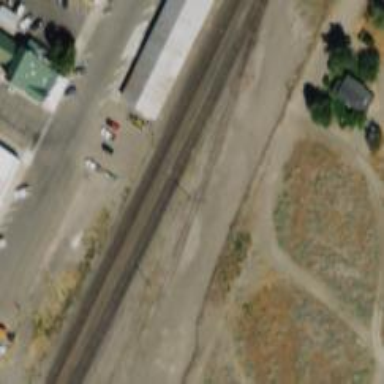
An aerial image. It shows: Railway siding with rails.